Interaction volume radius: 10 \u00c5
Interaction volume height: 15 \u00c5
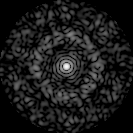
Disorder parameter: 0.8664